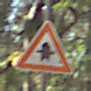
Verkehrszeichen: Vorfahrt
Umgebung: Outdoor, Nature
Tageszeit: Midday
Wetter: Clear
Licht: Natural
Jahreszeit: NotSpecified
Kontrast: LowContrast